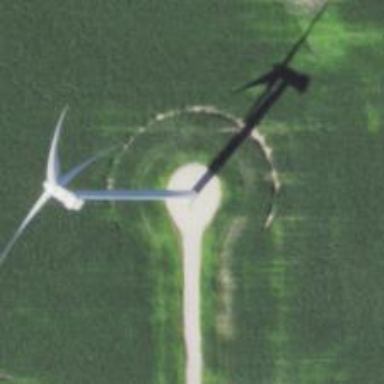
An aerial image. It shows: Wind generator of the horizontal axis type made by Vestas.